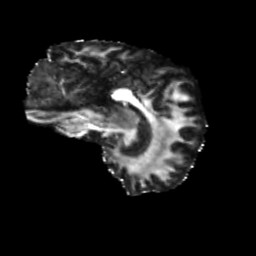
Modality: FA
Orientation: sagittal
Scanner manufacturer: siemens
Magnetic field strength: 3 T
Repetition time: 4 s
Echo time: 0.0594 s